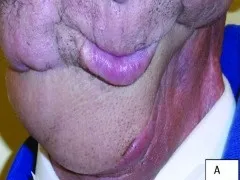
A, b, c: Clinical results 8 months, postoperatively.
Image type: medical_photograph (other_medical_photograph)